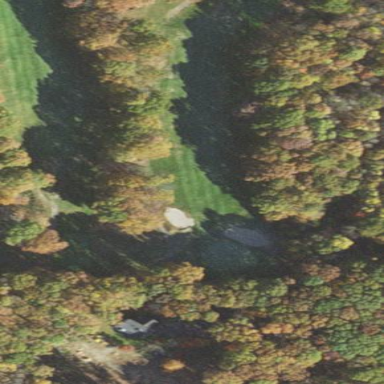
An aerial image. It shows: Grassy area designated as golf fairway.